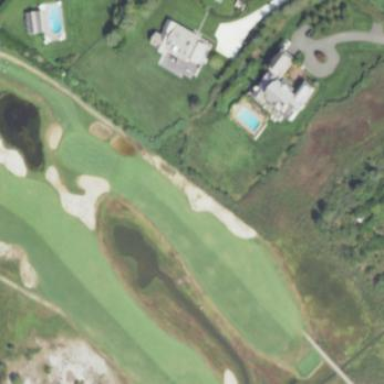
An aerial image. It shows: Golf bunker filled with sandy terrain.